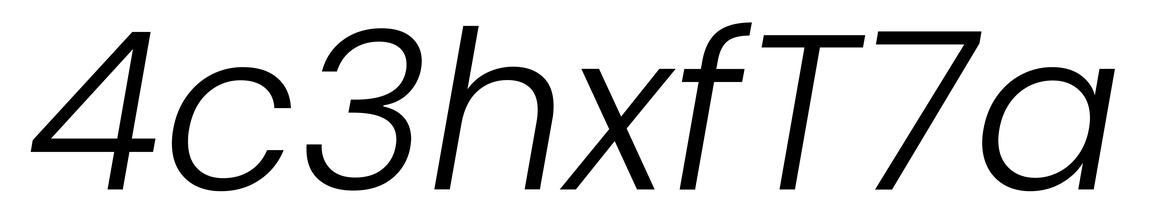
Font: Poppins-LightItalic